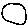
Label: circle